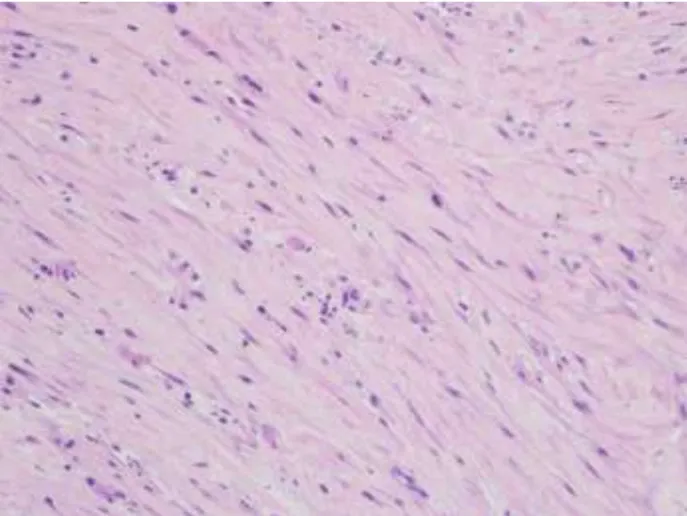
Microscopic view revealing dense fibroblastic reaction characterized by fascicles of spindle cells mixed with fewer numbers of lymphocytes, plasma cells, and eosinophils associated with deposits of dense collagen (H&E x 200).
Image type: pathology (h&e)